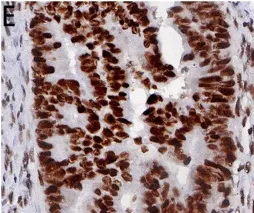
Histopathological findings of rectal mass. ; MSH2.
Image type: pathology (immunostaining)